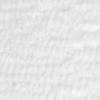
Label: no_change